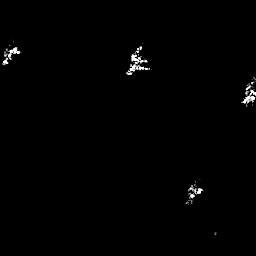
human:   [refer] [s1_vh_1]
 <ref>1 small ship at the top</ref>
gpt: <box>[[48, 20, 55, 30, 0]]</box>

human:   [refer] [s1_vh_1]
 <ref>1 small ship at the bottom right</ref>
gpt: <box>[[70, 72, 79, 80, 0]]</box>

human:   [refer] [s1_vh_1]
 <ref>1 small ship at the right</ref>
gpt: <box>[[93, 33, 99, 41, 0]]</box>